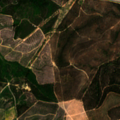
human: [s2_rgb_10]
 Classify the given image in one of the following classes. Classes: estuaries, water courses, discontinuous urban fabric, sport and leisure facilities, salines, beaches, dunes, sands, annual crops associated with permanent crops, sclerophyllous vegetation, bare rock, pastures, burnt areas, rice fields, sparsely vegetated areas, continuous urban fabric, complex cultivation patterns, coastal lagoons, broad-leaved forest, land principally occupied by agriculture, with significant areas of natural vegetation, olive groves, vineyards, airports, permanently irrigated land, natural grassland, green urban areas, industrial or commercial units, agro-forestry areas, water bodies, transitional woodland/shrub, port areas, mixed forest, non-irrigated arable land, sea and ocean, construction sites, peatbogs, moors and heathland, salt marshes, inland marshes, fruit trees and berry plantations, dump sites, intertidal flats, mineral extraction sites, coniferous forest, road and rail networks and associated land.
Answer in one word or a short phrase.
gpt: complex cultivation patterns, broad-leaved forest, transitional woodland/shrub